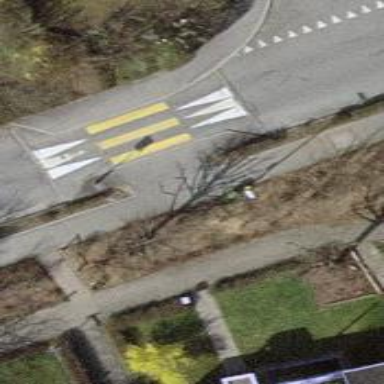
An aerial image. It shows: Marked footway crossing with visible markings.